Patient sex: F
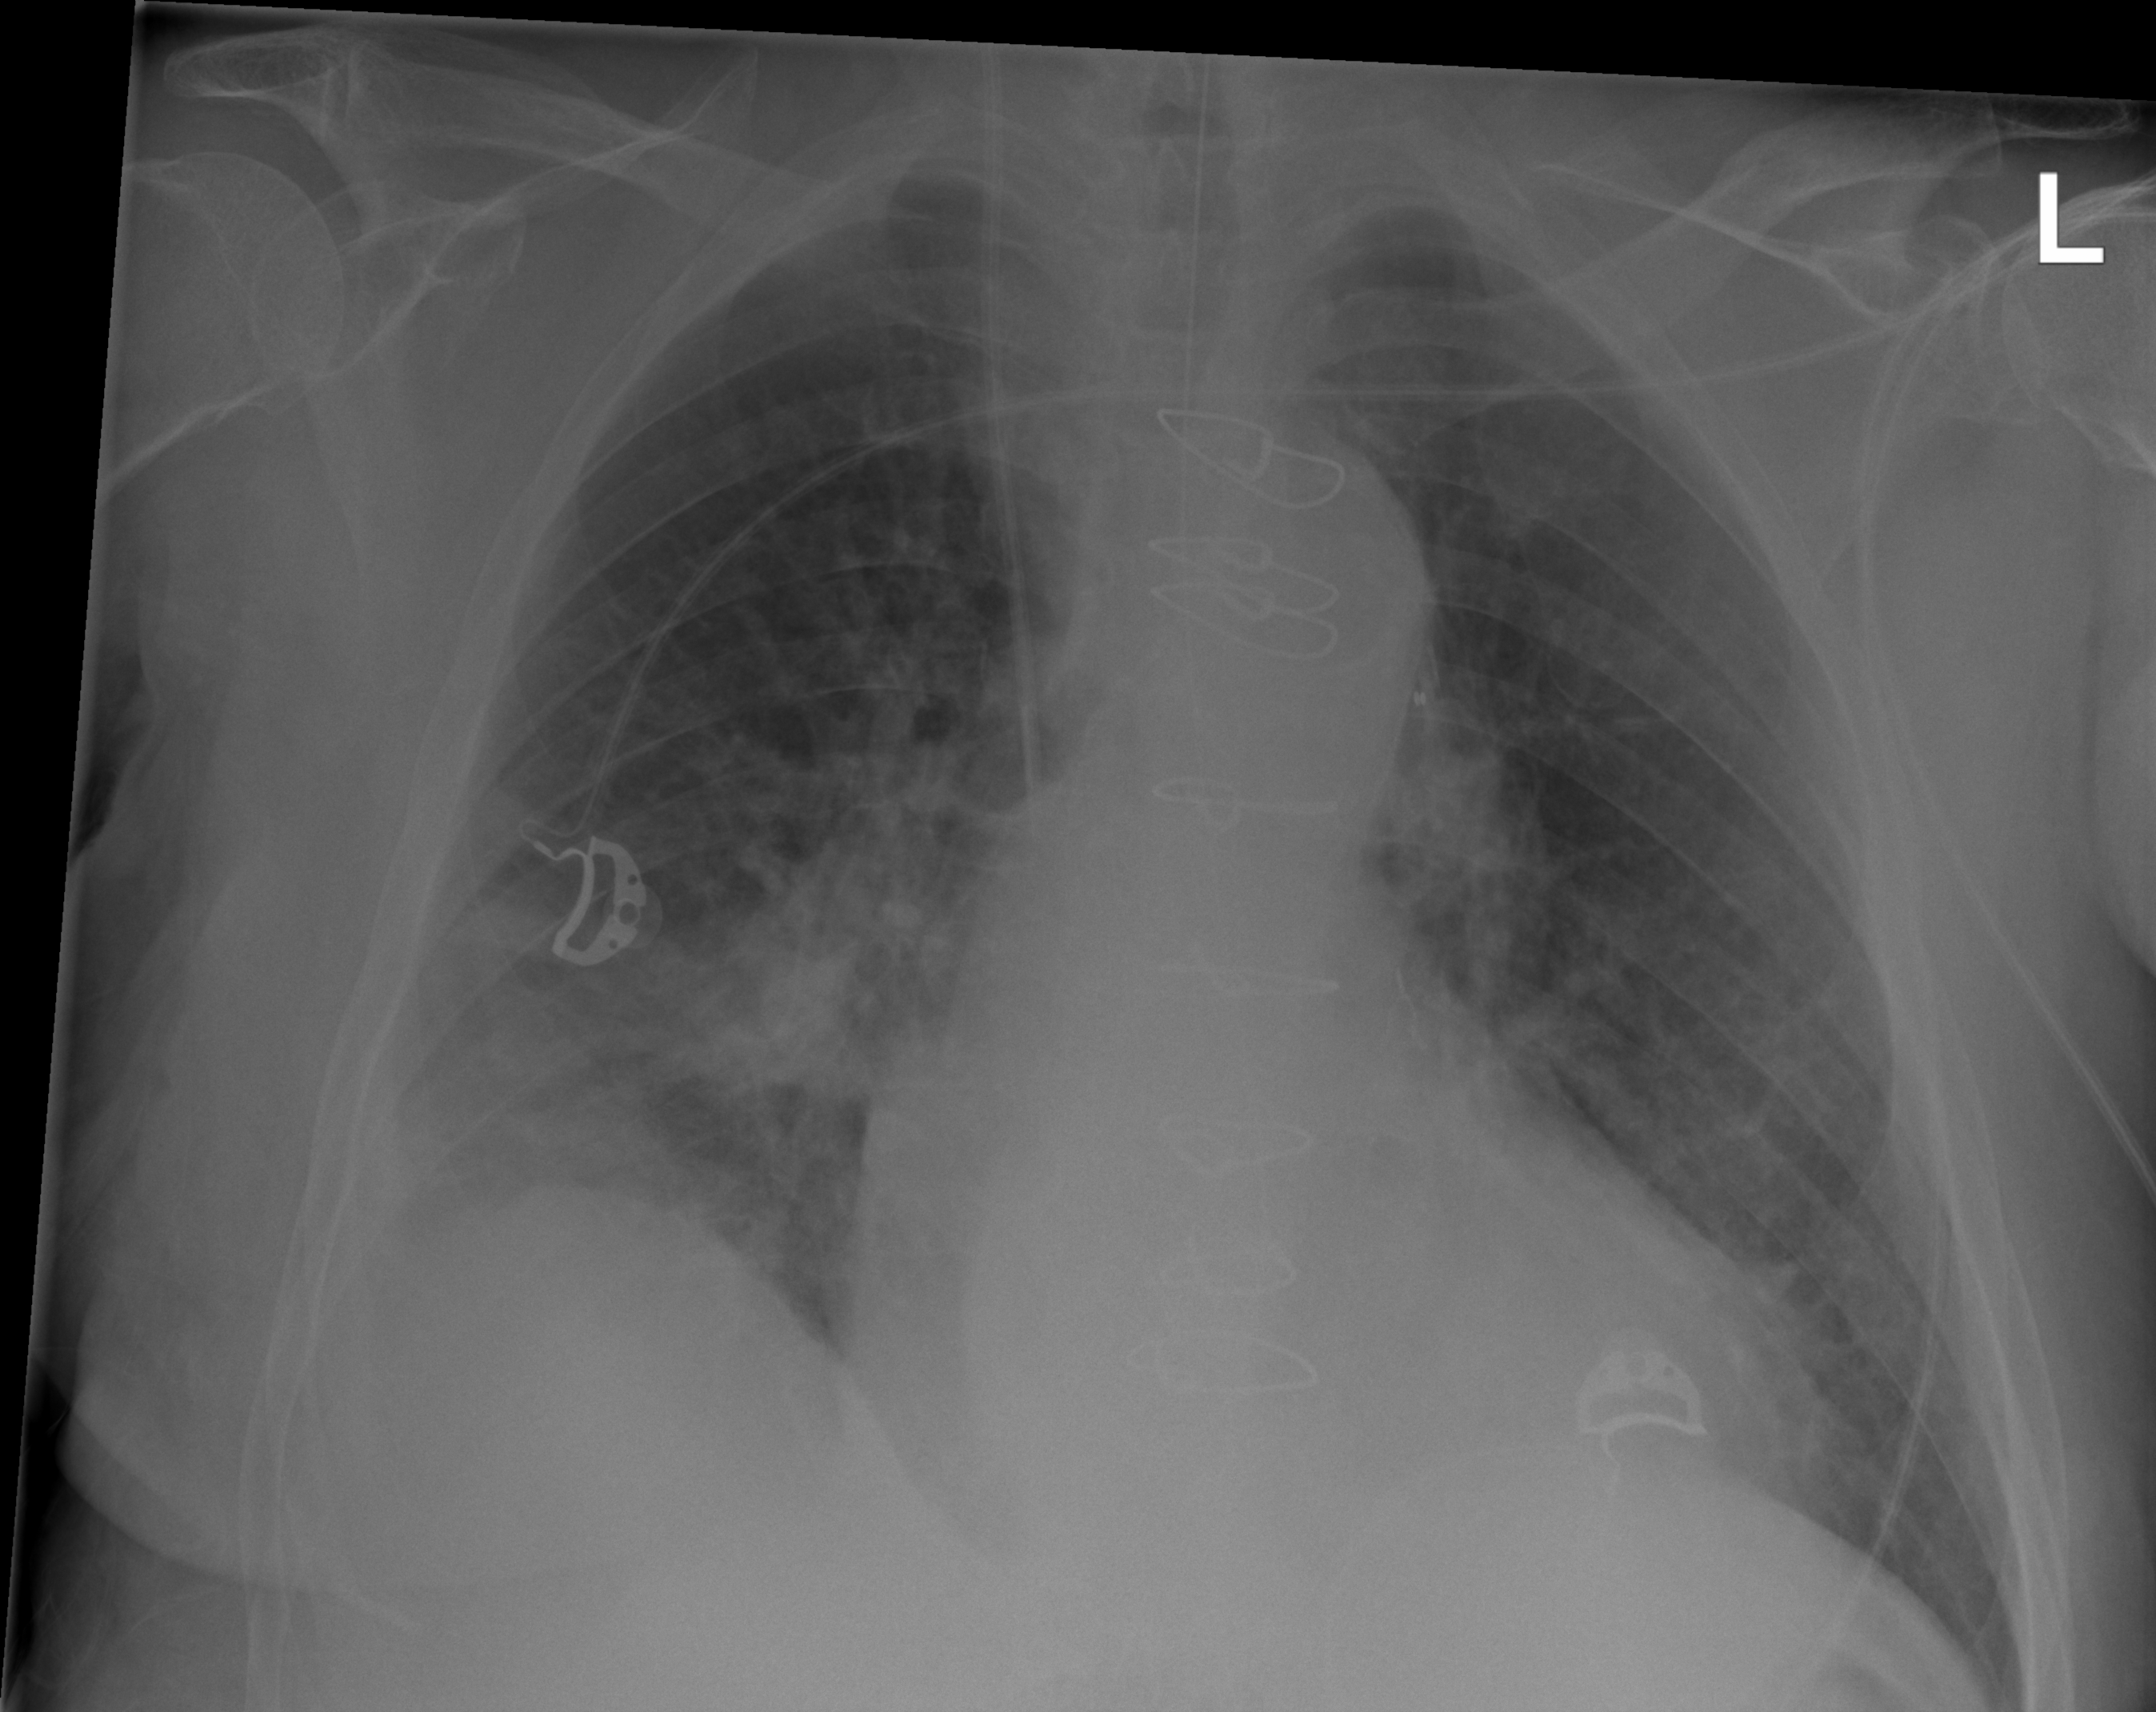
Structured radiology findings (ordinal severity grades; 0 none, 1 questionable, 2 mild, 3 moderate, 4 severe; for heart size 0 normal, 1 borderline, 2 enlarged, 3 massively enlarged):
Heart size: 1
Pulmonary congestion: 2
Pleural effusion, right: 2
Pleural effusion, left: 0
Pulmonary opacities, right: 3
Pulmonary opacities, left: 0
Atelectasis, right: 2
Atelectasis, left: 2